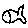
Label: fish